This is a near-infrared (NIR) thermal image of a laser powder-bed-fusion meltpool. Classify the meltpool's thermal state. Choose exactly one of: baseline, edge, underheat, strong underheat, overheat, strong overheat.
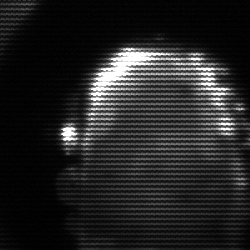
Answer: baseline